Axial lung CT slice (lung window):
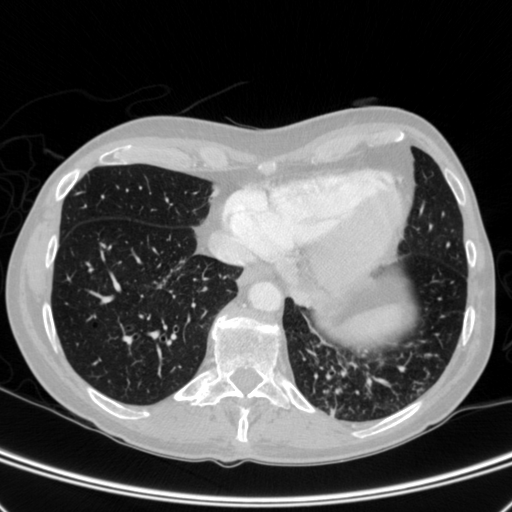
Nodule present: no